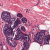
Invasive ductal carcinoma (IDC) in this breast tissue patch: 1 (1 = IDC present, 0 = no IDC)